Question: I'm trying to make the boxes move only in horizontal and vertical lines following the touchesMoved event.
I could easily check on every touch event if the center of the box is in the center of the current grid block and then allow a direction change. But that will require the touches to be very precise, and could also lead to bugs because of speedy fingers etc. and then miss the touch event.
What I essential would like to do is make the box move correctly in the grid, even though your touch path is not "perfect". See image below, blue lines indicates box movement, green line is the path of the touch. The box needs to follow the grid closest to the touch path, so it looks like your moving it.
How can i accomplish this?
Edit: Forgot to mention that the movement of the box should be smooth, not jump from grid to grid.

<URL>
Bonus info: I will also need to flicks boxes left/right up/down with touch momentum, and of course have some sort of collision detection, so boxes can't move through other boxes on the grid. Am I better off with a 2d physics engine?
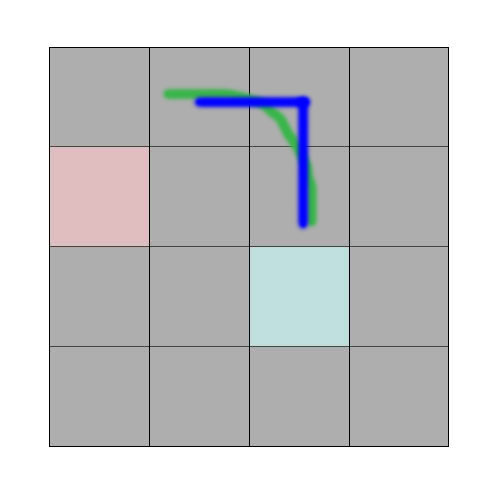
Answer: Smooth animation based on hacker2007 answer:
'''
- (void)touchesMoved:(NSSet *)touches withEvent:(UIEvent *)event {
UITouch *aTouch = [touches anyObject];
CGPoint location = [aTouch locationInView:gridContainerView];
for (UIView *subView in gridContainerView.subviews) {
if (conditionForBeingAGridBlock && CGRectContainsPoint(subview.frame, touchPoint))
{
[UIView beginAnimations:@"Dragging A DraggableView" context:nil];
self.frame = CGRectMake(0, location.y, subview.frame.size.width, subview.frame.size.height);
[UIView commitAnimations];
}
}
}
'''
This will move the view you are dragging under your finger, you can add checks yourself to make sure that it doesn't go where it can't. But this will get your a smooth dragging animation.
---
Seems the problem is what you're setting the frame to in your anitamion:
Currently every time you move the square a little bit you get a new rect here:
'''
CGRect rect = [self.grid getCellRect:self.grid.gridView x:cell.x y:cell.y];
'''
Then in your animation you do this:
'''
self.frame = rect;
'''
Then you animate the box to that rect. So if you move your finger really quickly then you will get that 'skip' effect. If you change it to this:
'''
self.frame = CGRectMake(location.x - self.bounds.size.width / 2, location.y - self.bounds.size.height / 2, self.bounds.size.width, self.bounds.size.height);
'''